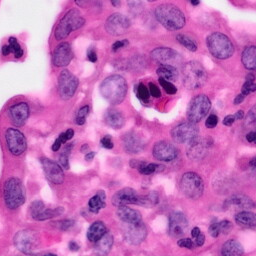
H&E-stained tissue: Pancreatic